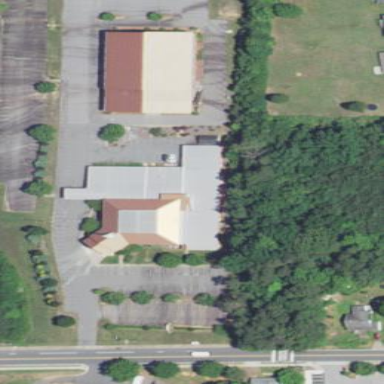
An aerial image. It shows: Building.